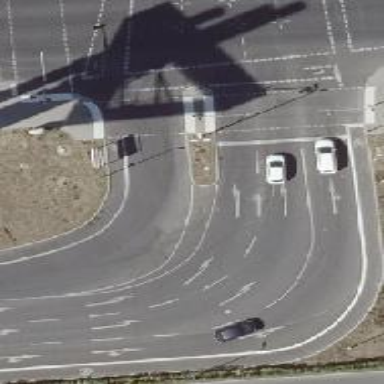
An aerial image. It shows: Asphalt service road with exclusive cycle lanes on both sides.